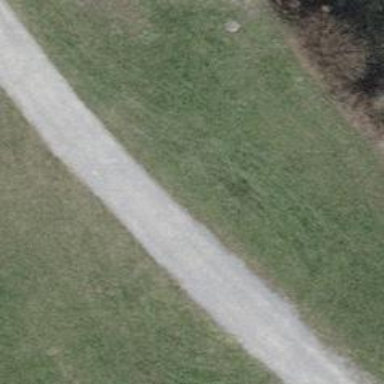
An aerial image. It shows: Track with fine gravel surface of the highest grade level.